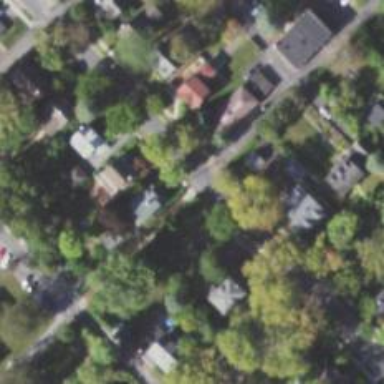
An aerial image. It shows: Alley classified as service road.